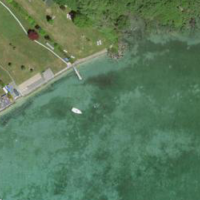
EUNIS habitat code: 14
Species observed at this site:
Tachybaptus ruficollis
Certhia brachydactyla
Lanius schach
Corvus corone
Podiceps cristatus
Fulica atra
Anas crecca
Botaurus stellaris
Anthus spinoletta
Dendrocopos major
Podiceps nigricollis
Turdus viscivorus
Aegithalos caudatus
Buteo buteo
Spinus spinus
Juglans regia
Chroicocephalus ridibundus
Poecile palustris
Phylloscopus collybita
Larus michahellis
Cygnus olor
Gallinula chloropus
Ardea alba
Erithacus rubecula
Pica pica
Phoenicurus ochruros
Sitta europaea
Garrulus glandarius
Picus viridis
Accipiter nisus
Motacilla cinerea
Cyanistes caeruleus
Anas platyrhynchos
Sturnus vulgaris
Troglodytes troglodytes
Aythya ferina
Larus canus
Chloris chloris
Streptopelia decaocto
Aythya fuligula
Passer domesticus
Fringilla coelebs
Regulus ignicapilla
Turdus merula
Columba palumbus
Calidris alpina
Phalacrocorax carbo
Mareca strepera
Parus major
Mergus merganser
Columba oenas
Cotinus coggygria
Motacilla alba
Delichon urbicum